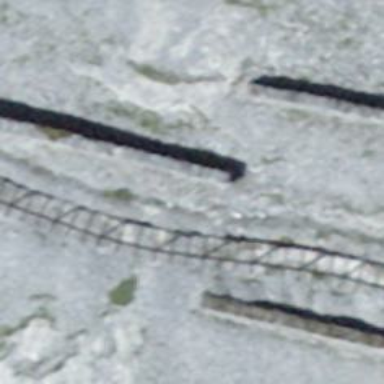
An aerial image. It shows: Avalanche protection fence.